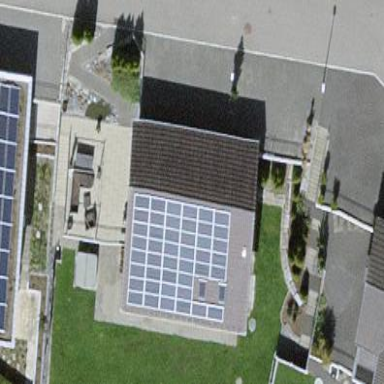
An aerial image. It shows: Solar power generator.